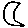
Label: moon